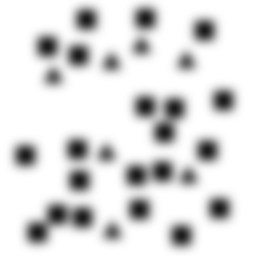
Squares: 21
Triangles: 7
Stars: 0
Total shapes: 28